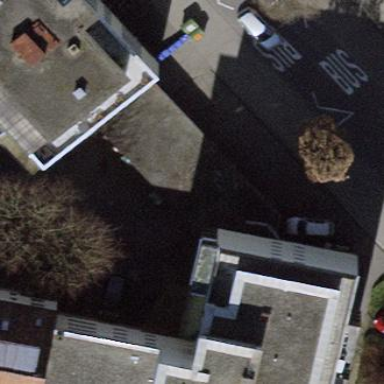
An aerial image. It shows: Group of garages.